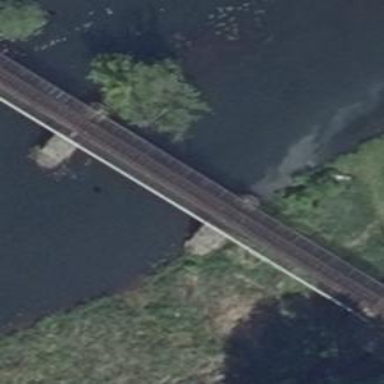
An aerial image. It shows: Beam bridge made by humans.